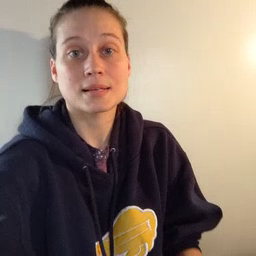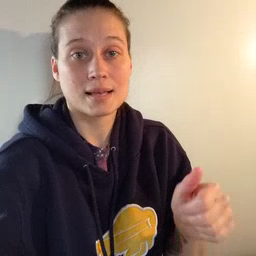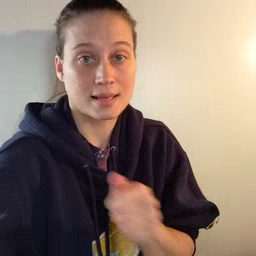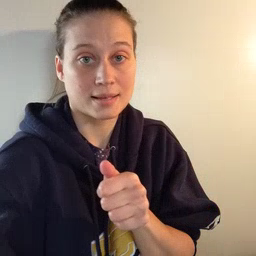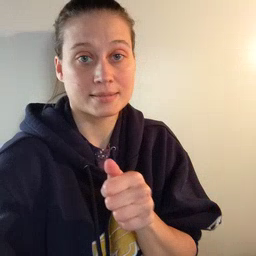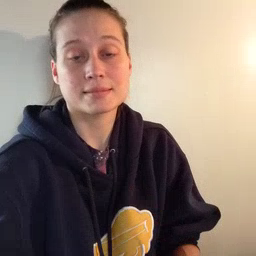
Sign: hide